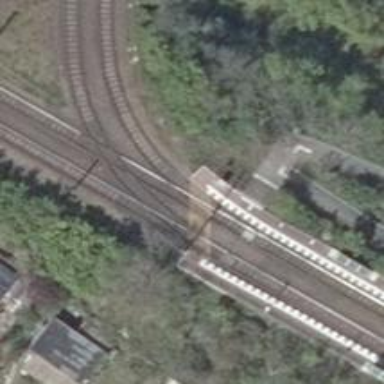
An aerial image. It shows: Platform for public transport with shelter. It is tram platform.